Field crop: maize
Growth stage: 1
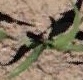
Species: maize